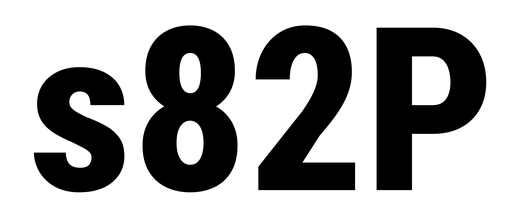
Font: Roboto_Condensed_ExtraBold